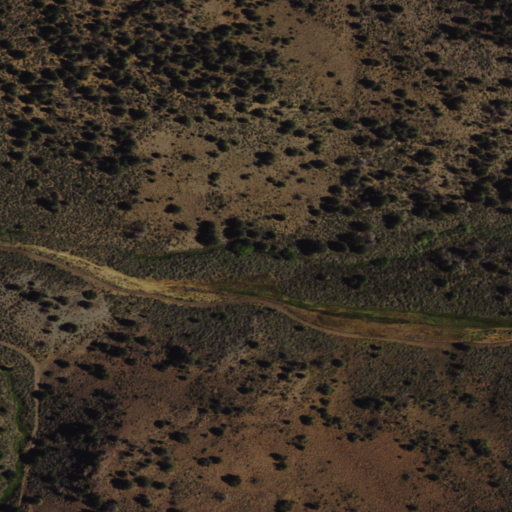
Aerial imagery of valley in Nevada named Mill Canyon containing only grassland